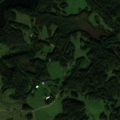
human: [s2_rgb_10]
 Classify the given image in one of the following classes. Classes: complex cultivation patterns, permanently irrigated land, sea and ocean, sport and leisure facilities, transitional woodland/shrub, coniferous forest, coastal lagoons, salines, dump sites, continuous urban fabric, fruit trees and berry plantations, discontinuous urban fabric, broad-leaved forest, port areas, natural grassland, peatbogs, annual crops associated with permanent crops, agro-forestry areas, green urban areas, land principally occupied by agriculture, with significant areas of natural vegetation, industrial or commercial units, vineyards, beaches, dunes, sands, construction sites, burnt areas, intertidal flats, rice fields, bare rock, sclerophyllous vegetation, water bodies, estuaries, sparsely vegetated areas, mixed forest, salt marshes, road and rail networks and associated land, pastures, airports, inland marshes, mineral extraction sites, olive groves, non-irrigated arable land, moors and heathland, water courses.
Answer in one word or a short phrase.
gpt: non-irrigated arable land, pastures, land principally occupied by agriculture, with significant areas of natural vegetation, broad-leaved forest, coniferous forest, mixed forest, water bodies